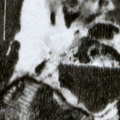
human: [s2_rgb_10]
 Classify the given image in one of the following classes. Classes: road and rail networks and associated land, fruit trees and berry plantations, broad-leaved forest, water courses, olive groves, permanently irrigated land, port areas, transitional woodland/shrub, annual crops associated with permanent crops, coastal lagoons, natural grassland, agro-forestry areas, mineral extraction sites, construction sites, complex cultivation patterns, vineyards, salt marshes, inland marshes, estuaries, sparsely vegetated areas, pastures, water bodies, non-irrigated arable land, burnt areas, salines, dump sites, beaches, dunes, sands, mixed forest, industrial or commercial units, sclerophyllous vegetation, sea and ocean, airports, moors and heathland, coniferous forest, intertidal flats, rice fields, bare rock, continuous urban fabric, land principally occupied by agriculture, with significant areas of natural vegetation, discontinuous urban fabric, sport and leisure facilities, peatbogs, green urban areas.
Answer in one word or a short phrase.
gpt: coniferous forest, transitional woodland/shrub, peatbogs